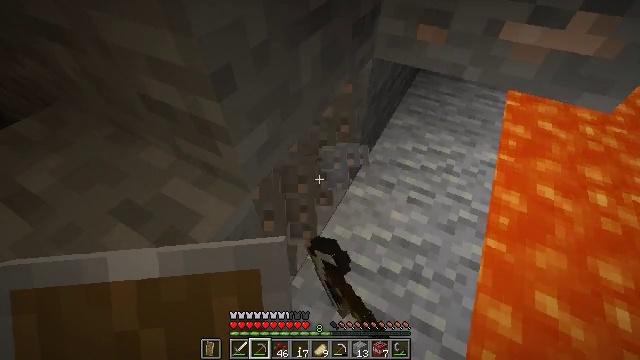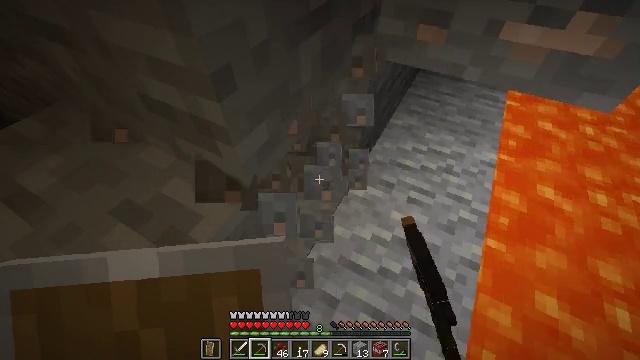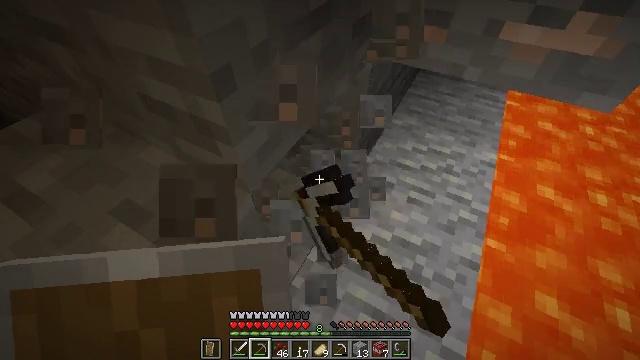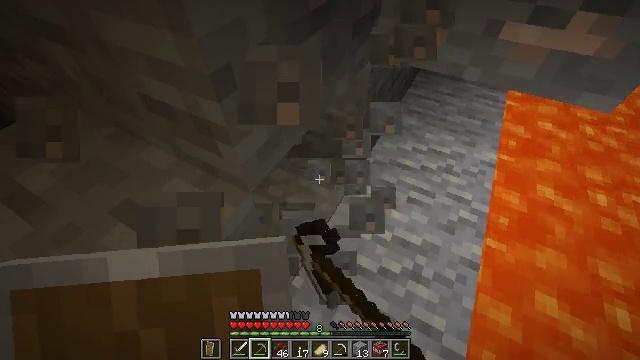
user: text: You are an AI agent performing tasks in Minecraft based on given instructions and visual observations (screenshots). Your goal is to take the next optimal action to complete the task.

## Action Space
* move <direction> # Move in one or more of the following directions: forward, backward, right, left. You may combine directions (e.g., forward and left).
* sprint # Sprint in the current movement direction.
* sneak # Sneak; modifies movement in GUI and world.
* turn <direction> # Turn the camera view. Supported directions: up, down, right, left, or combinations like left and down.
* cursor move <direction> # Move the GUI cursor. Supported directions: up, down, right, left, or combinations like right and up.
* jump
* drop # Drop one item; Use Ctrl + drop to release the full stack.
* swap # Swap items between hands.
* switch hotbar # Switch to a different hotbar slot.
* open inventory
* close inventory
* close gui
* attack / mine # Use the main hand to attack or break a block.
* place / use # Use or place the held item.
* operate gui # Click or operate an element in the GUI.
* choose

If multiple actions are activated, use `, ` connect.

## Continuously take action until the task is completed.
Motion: motion action
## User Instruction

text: Dig through stone to find iron ore.
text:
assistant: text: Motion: attack / mine
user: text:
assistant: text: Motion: attack / mine
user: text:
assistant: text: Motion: attack / mine
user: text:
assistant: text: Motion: attack / mine